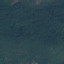
Land use / land cover class: Forest